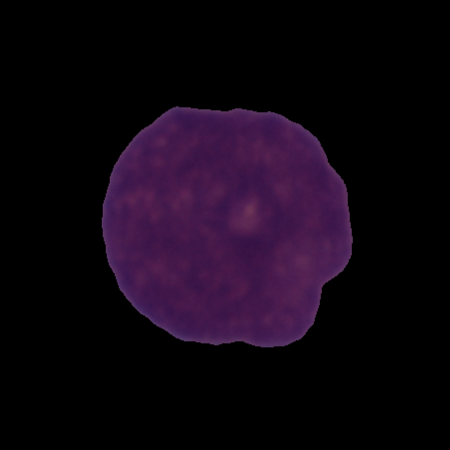
Label: cancer